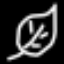
Label: leaf